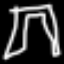
Label: pants